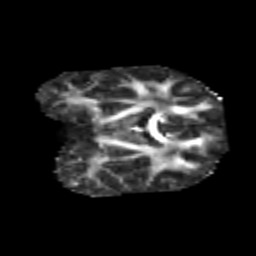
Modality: FA
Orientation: coronal
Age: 6
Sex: female
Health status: healthy